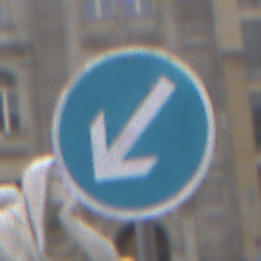
Verkehrszeichen: VorgeschriebeneVorbeifahrtLinks
Umgebung: Outdoor, Urban
Tageszeit: Midday
Wetter: Overcast
Licht: Natural
Jahreszeit: NotSpecified
Kontrast: LowContrast